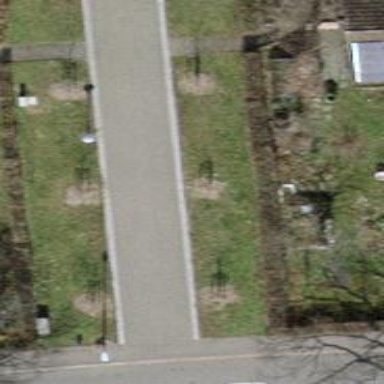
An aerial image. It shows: Beautiful avenue lined with deciduous broadleaved trees.